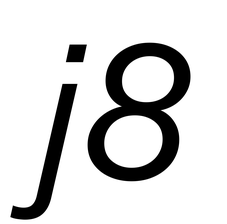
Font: InstrumentSans-Italic_Italic